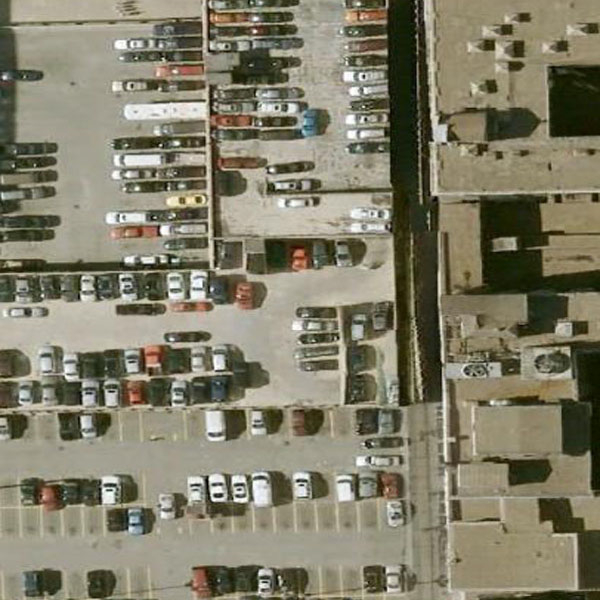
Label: Parking